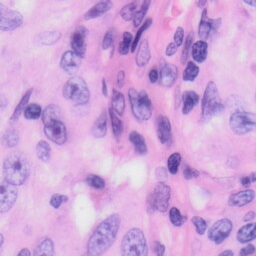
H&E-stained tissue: Skin